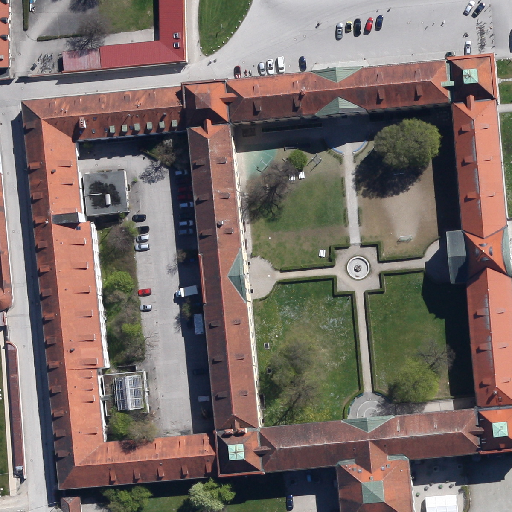
Referring expression: building along the road